Field crop: maize
Growth stage: 2
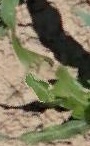
Species: maize